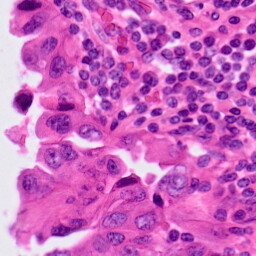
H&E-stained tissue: Lung